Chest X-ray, PA view. Patient: 49 years old, sex F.
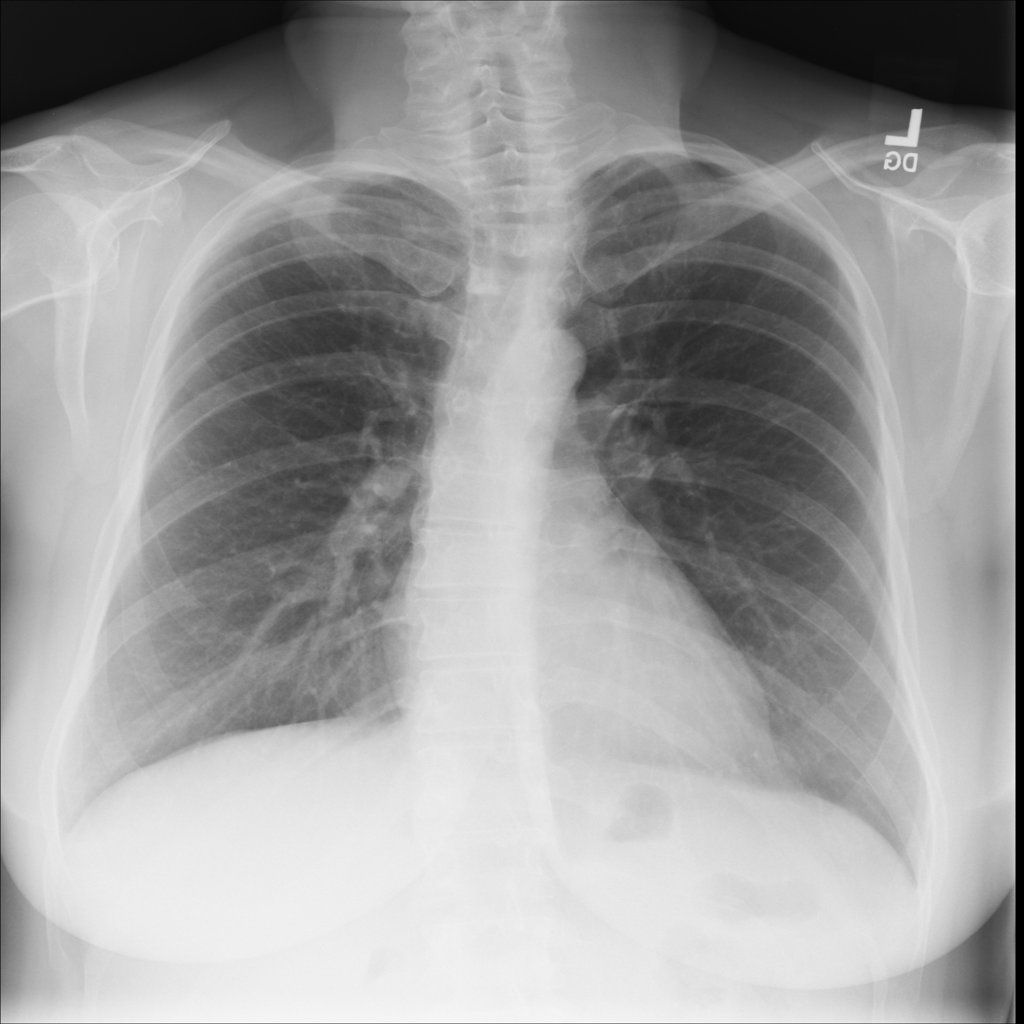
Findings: No Finding